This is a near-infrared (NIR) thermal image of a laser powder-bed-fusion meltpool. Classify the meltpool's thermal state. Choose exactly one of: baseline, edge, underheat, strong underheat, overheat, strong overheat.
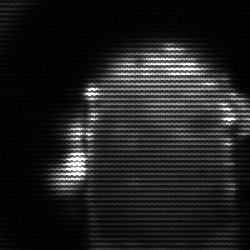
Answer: baseline